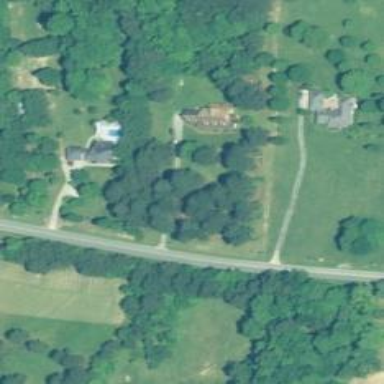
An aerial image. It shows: Driveway.